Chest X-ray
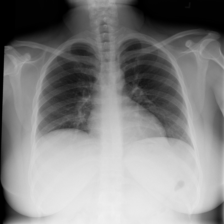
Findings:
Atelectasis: negative
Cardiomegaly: negative
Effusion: negative
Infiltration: negative
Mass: negative
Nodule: negative
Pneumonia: negative
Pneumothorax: negative
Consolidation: negative
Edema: negative
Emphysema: negative
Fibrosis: negative
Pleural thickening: negative
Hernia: negative